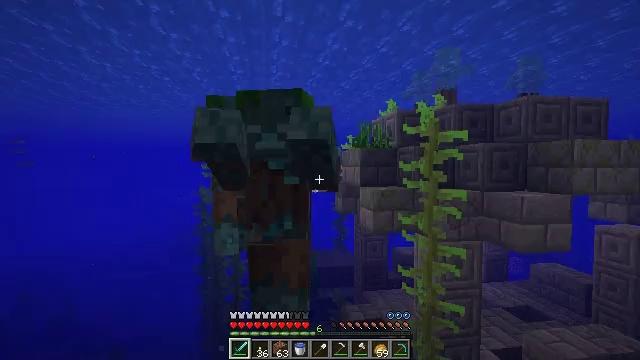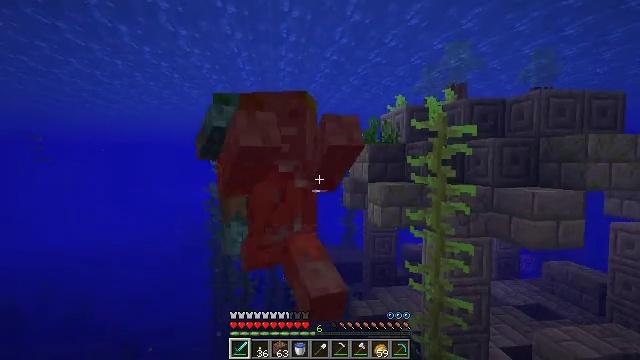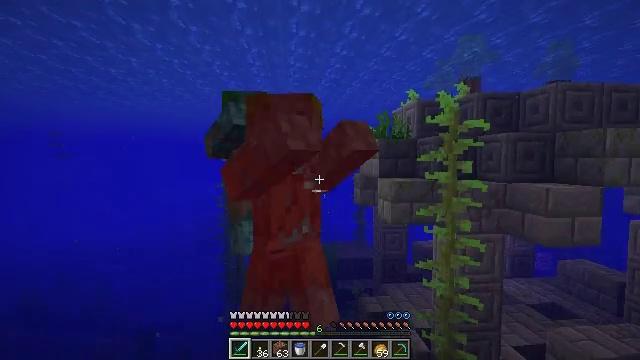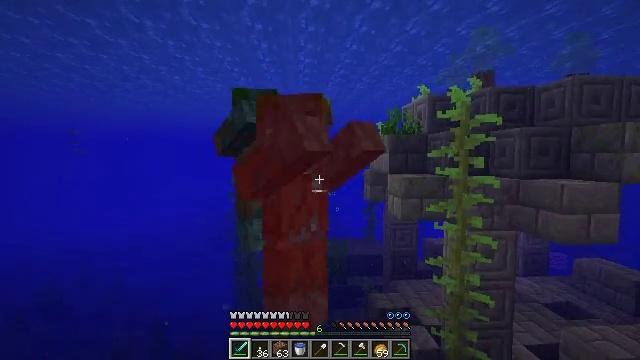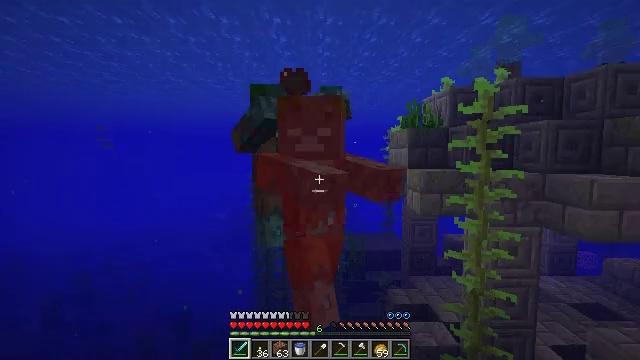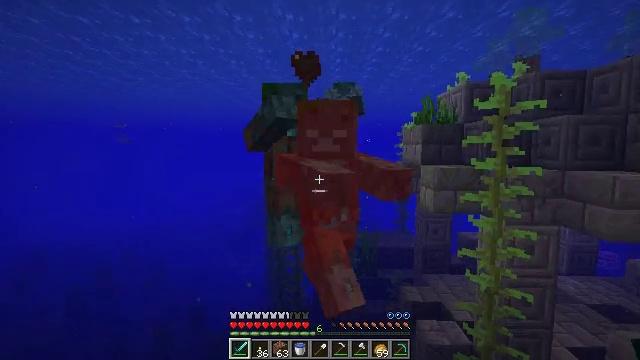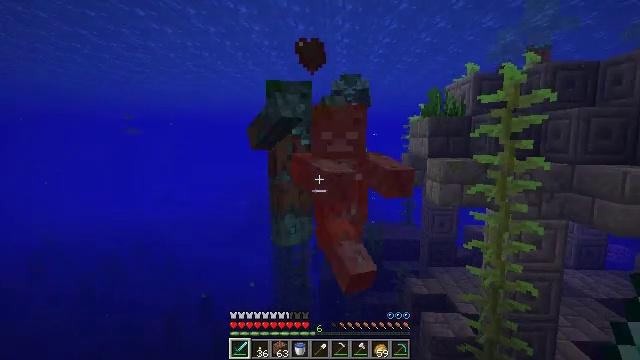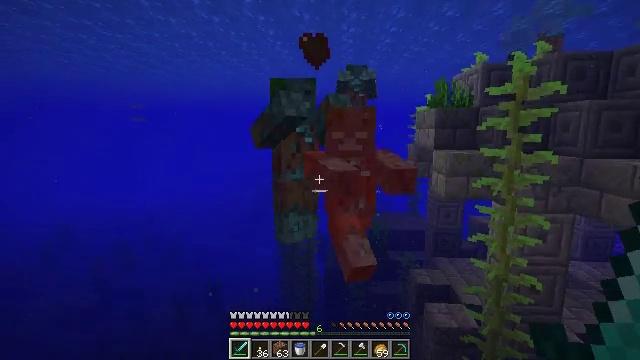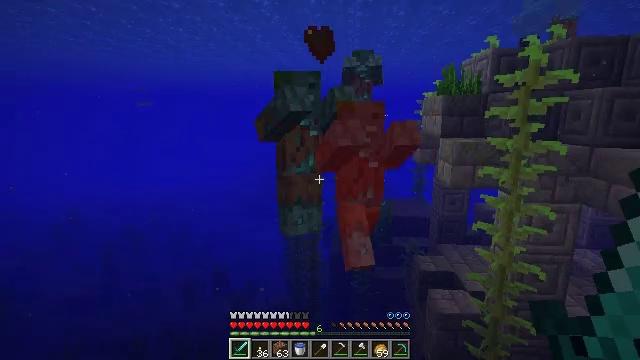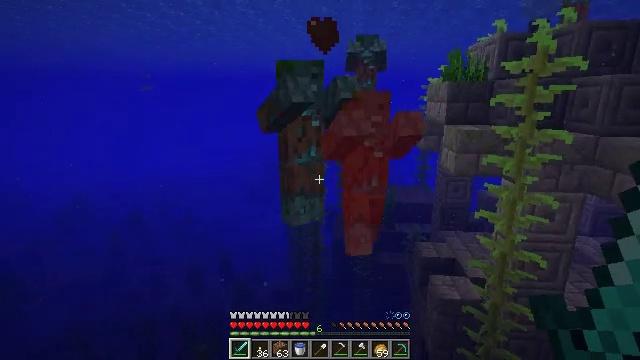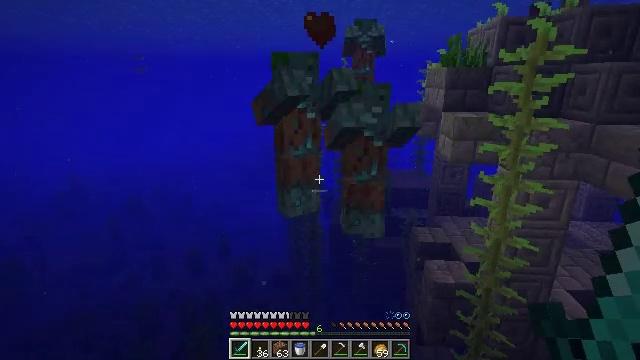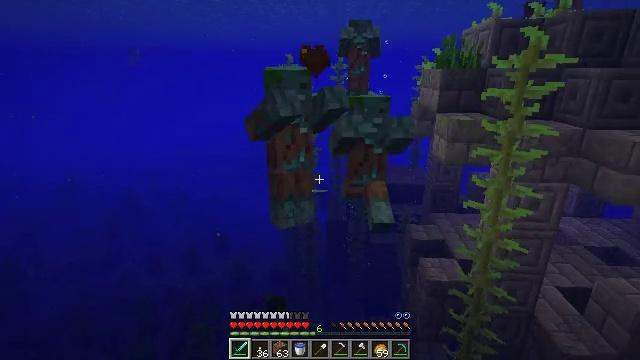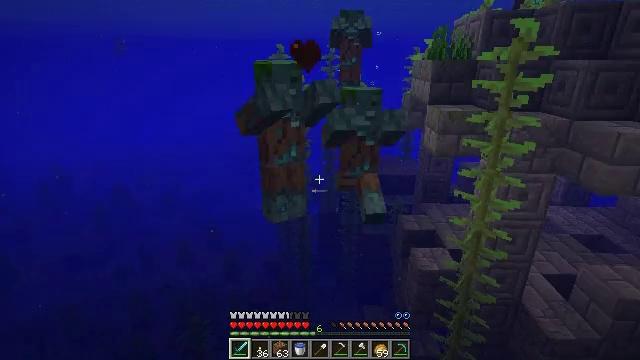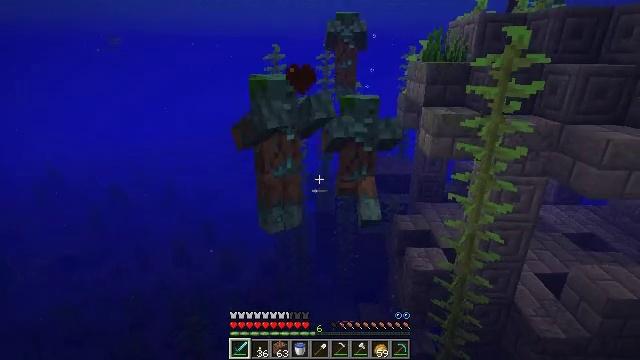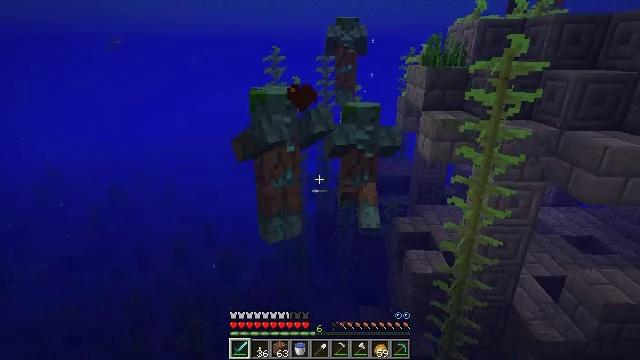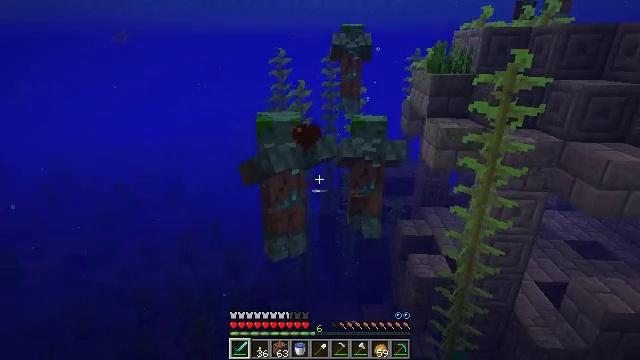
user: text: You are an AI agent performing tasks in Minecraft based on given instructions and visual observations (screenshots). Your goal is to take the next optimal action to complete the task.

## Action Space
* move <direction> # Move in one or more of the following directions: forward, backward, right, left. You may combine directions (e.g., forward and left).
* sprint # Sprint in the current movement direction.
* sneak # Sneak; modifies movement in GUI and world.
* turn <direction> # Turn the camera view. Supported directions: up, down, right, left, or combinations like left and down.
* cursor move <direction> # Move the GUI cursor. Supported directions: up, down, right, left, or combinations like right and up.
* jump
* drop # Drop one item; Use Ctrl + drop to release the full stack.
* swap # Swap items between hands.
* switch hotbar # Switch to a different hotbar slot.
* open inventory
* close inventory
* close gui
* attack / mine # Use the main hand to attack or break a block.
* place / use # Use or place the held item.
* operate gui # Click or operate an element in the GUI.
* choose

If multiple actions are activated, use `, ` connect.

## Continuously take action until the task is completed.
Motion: motion action
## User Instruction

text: Hunt the drowned.
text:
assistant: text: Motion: turn left
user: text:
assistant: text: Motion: turn left
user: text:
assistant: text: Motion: turn left
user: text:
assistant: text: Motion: turn left
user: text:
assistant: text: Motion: turn left, jump
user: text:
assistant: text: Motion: turn left and down, jump
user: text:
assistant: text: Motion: turn left and down, jump
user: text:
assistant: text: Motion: turn left and down, jump
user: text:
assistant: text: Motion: turn down, jump
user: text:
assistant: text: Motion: turn down, attack / mine, jump
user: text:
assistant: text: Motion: turn down, attack / mine, jump
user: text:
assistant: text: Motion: turn right and down, attack / mine, jump
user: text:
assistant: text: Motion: jump
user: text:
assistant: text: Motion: jump
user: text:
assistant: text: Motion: jump
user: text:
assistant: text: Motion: jump
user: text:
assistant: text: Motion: turn down, jump
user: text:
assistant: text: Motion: turn down, jump
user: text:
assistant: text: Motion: turn down, jump
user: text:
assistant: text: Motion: move forward, jump
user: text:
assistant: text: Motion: move forward, jump
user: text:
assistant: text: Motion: move forward, jump
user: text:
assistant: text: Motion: move forward, turn down, jump
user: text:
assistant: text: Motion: move forward, turn down, jump
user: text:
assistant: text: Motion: turn down, jump
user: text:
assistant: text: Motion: turn down, jump
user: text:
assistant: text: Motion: jump
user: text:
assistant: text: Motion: jump
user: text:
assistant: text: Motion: jump
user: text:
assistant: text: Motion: jump